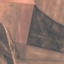
Label: AnnualCrop